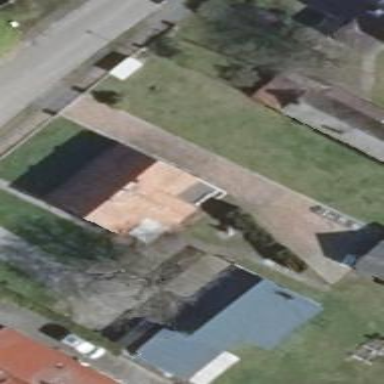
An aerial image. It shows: Building with gabled roof oriented along its structure.